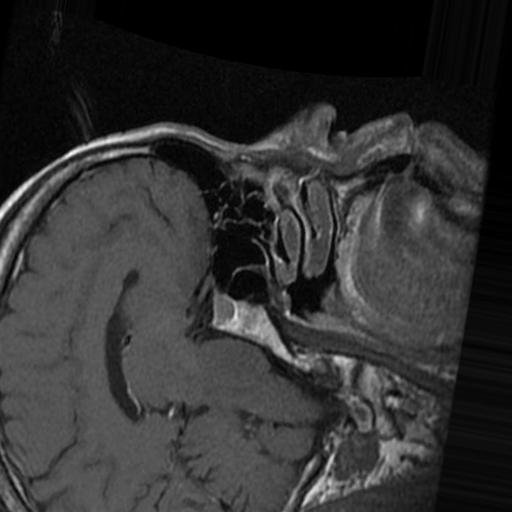
Label: brain_tumor